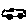
Label: car